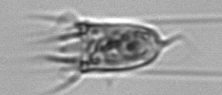
Label: Eutintinnus